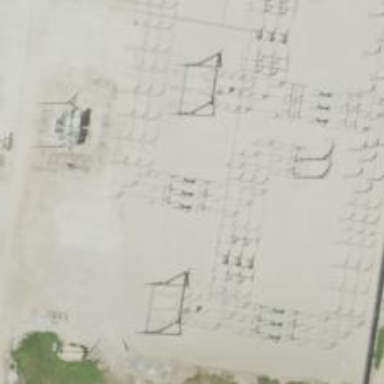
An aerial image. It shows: Switch for power supply.